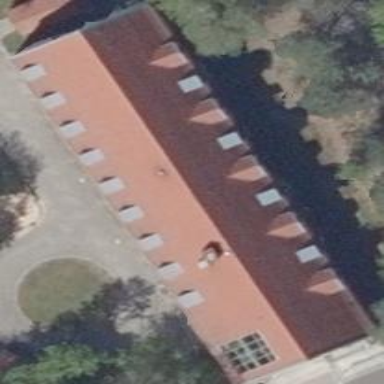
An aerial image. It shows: School building with gabled roof.